Field crop: maize
Growth stage: 2
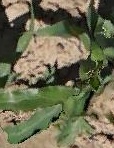
Species: maize